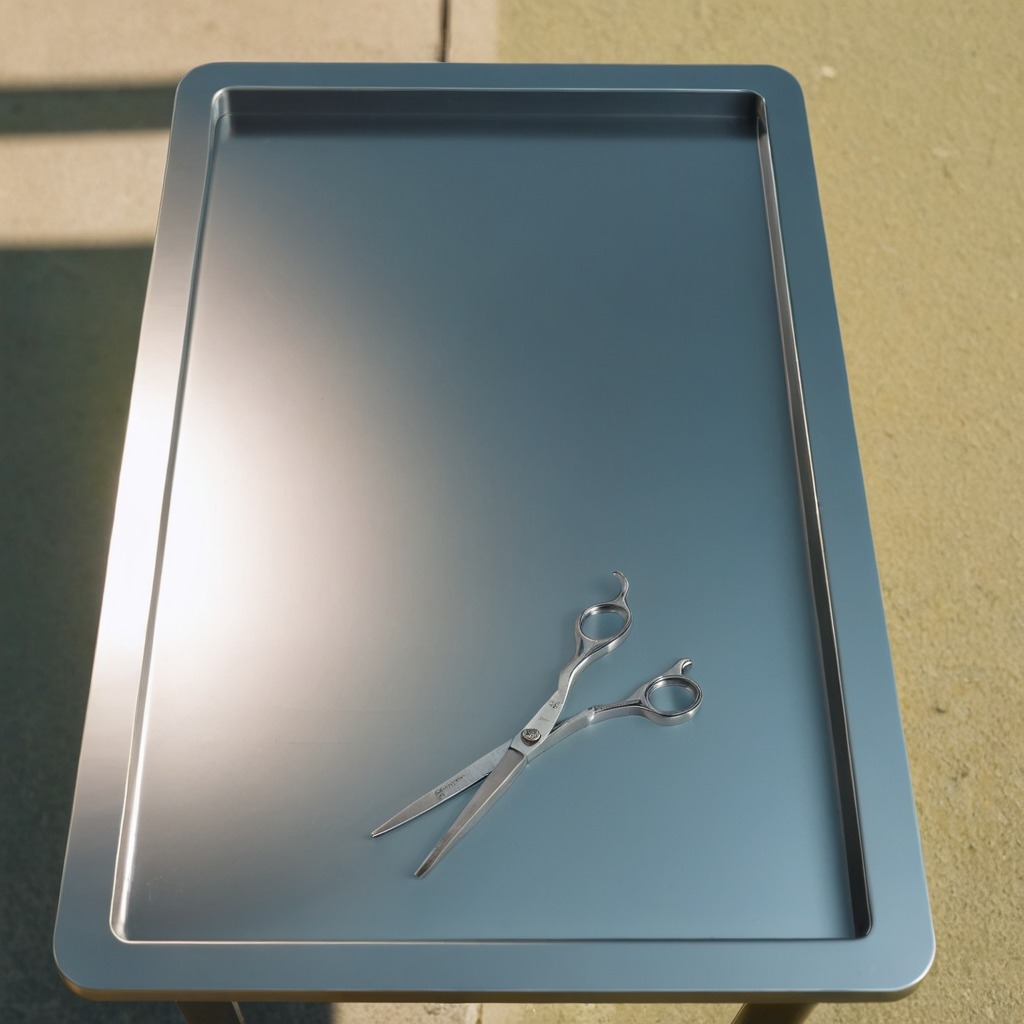
A scissor lies on the textured surface.